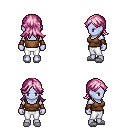
a pixel art fantasy rpg character, female body template, dark elf, purple skin, brown pirate shirt, white pants, pink loose hair, cloth bracers, white slippers, four views (front, back, left, right), 2x2 character sprite sheet, small pixel art, hard edges, no anti-aliasing